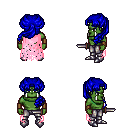
a pixel art fantasy rpg character, male body template, orc, green skin, pink tattered cape, metal pants, blue princess hairstyle, leather bracers, metal boots, dagger, four views (front, back, left, right), 2x2 character sprite sheet, small pixel art, hard edges, no anti-aliasing